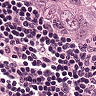
Metastatic tissue present: yes